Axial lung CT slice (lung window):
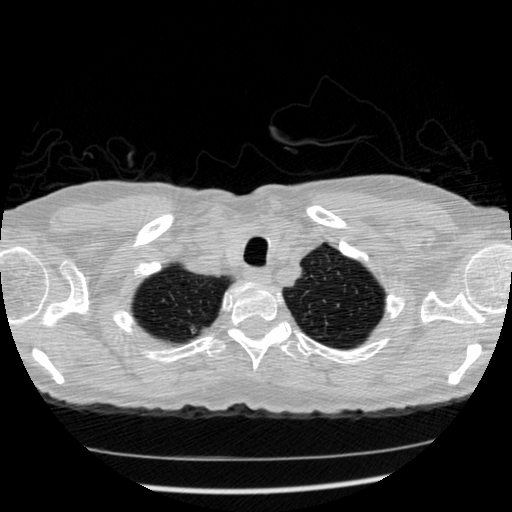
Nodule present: no